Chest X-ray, PA view. Patient: 37 years old, sex F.
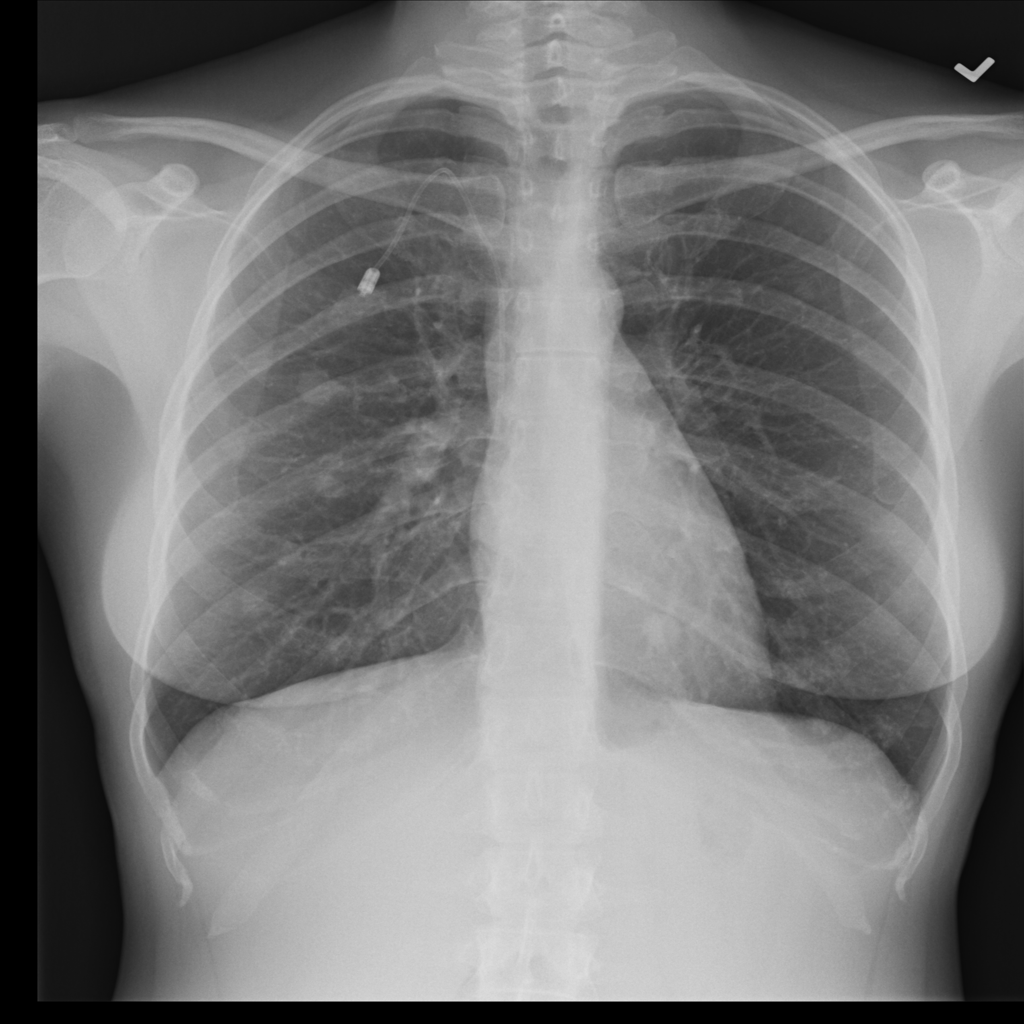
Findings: Nodule